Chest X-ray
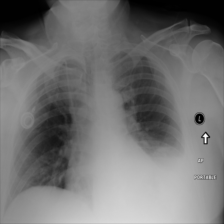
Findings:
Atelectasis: negative
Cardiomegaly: negative
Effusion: negative
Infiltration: positive
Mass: negative
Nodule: negative
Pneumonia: negative
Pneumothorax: negative
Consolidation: negative
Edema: negative
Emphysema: negative
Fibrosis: negative
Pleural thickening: negative
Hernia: negative